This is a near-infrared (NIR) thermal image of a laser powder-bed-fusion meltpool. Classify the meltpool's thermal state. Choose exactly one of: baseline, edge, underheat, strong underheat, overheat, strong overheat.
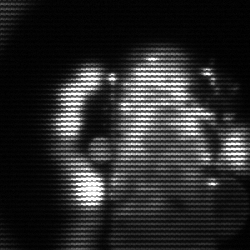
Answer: strong underheat